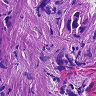
Metastatic tissue present: yes